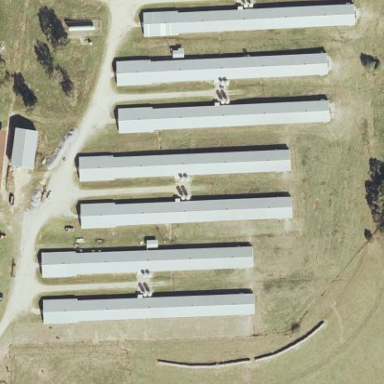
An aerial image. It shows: Farmyard area.